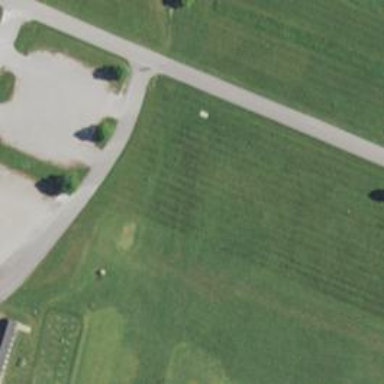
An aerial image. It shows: Disc golf basket.